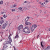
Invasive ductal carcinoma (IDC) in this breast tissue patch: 1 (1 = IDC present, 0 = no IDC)